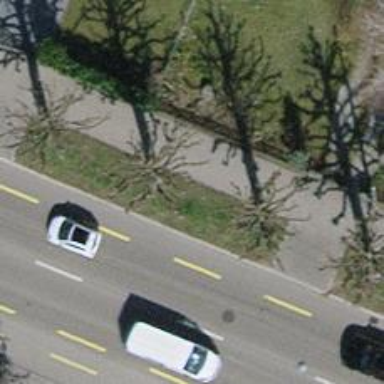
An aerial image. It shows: Avenue of trees.